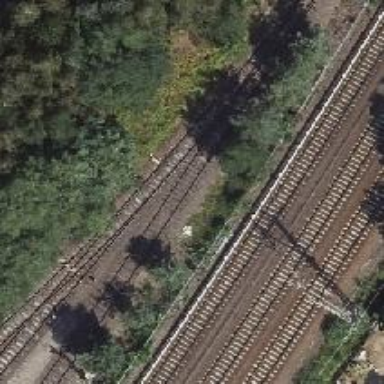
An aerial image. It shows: Yard used for service near light rail railway.